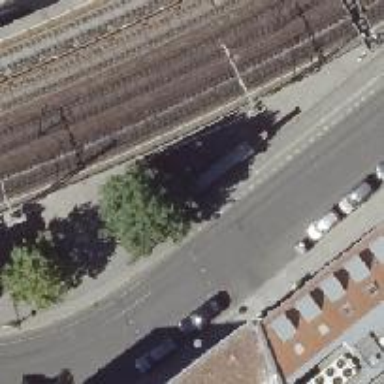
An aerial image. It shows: Tram stop position for public transport.